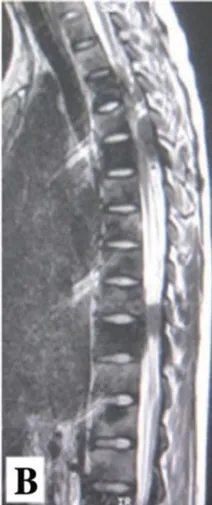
(B, C) Flake low signal shadows are observed outside of the spinal cord and dura in the T4-T5 and T9-T10 spinal body plane. Indicated that the number of lesions increased and the tumors in the spinal canal were amplified, as compared to that taken before treatment.
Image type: radiology (mri)